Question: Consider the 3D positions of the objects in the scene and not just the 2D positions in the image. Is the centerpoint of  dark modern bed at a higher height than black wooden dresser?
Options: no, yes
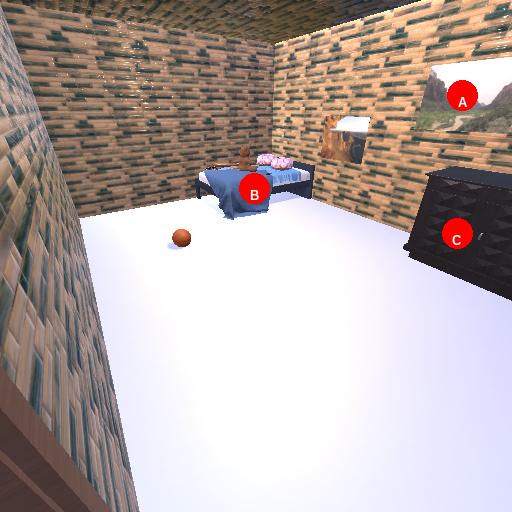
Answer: no